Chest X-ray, AP view. Patient: 70 years old, sex F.
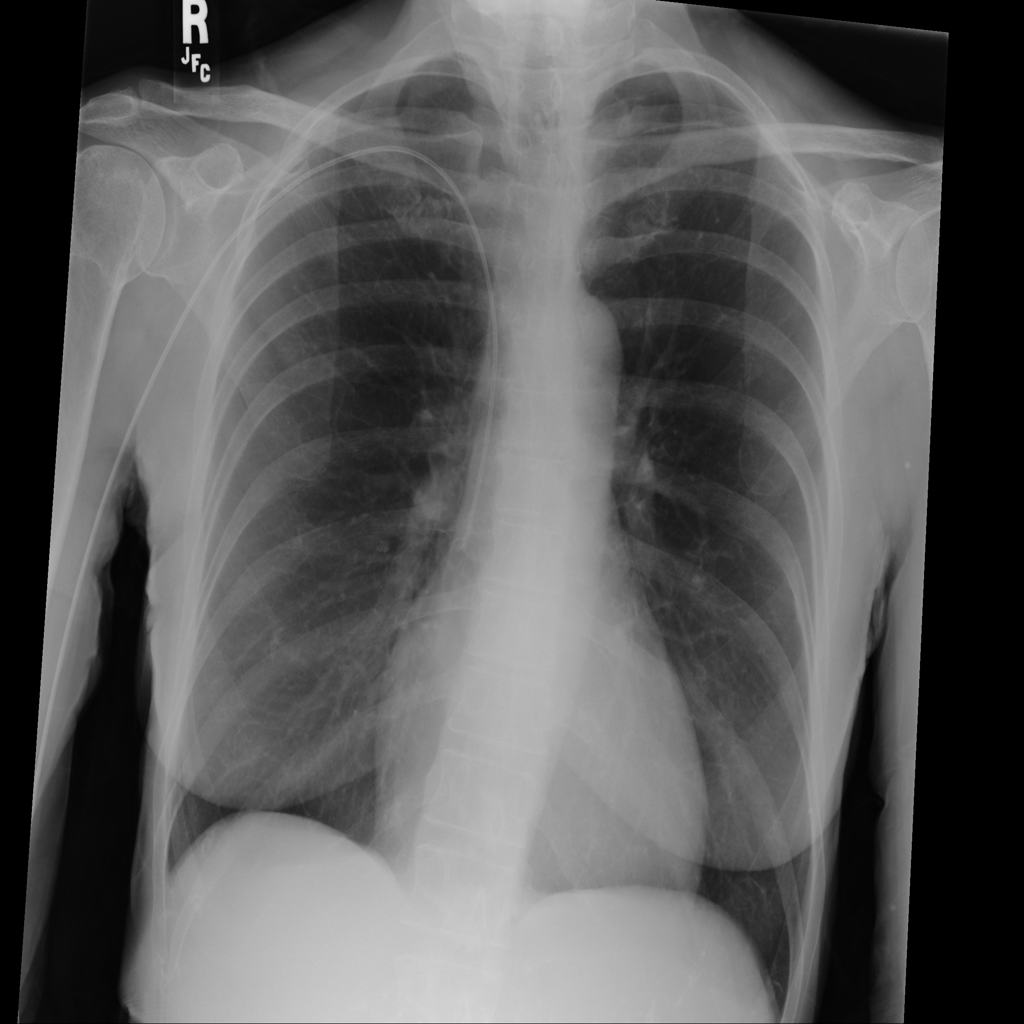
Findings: No Finding